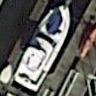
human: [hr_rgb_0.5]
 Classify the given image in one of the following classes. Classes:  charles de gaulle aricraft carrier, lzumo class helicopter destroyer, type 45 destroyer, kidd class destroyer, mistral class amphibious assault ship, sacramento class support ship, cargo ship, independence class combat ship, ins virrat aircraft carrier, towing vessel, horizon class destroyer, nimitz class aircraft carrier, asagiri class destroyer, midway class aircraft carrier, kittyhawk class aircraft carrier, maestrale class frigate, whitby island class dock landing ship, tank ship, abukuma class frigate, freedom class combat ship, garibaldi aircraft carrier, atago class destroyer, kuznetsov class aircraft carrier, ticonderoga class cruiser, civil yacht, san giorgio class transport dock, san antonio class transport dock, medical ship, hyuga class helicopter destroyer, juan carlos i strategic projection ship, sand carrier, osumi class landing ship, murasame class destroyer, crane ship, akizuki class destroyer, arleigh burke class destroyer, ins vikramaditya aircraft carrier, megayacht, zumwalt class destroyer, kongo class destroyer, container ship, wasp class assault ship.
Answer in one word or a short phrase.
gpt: Civil yacht